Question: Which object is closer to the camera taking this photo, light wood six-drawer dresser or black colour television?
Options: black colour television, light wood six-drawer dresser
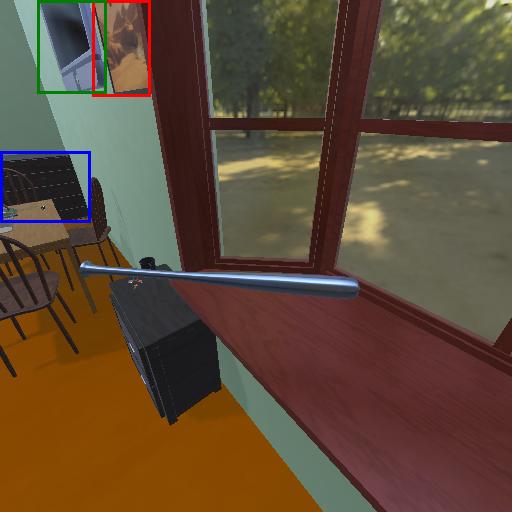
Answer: black colour television